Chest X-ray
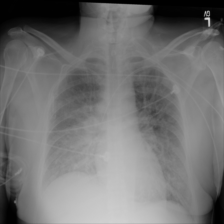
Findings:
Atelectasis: negative
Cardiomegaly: negative
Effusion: negative
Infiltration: negative
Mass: negative
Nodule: negative
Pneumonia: negative
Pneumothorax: negative
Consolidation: negative
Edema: positive
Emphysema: negative
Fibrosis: negative
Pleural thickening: negative
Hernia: negative